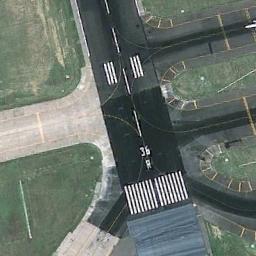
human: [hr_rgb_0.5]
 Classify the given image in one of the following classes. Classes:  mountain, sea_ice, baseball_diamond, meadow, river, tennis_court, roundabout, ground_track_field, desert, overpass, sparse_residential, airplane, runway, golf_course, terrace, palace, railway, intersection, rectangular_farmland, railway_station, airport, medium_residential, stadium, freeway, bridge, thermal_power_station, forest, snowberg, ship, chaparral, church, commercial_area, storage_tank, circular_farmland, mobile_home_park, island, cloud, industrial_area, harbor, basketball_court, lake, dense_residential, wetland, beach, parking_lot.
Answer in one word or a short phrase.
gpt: runway